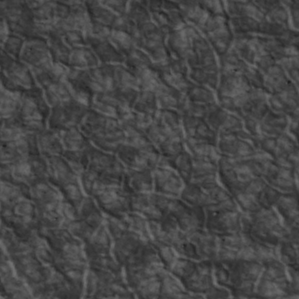
Label: non_frost